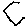
Label: hexagon